Here is a 2-D grayscale rendering of raw bearing vibration samples (signal-to-image). Based on the visible evidence, which condition applies: normal, inner_race, outer_race, ball?
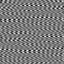
Answer: outer_race